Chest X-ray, AP view. Patient: 48 years old, sex F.
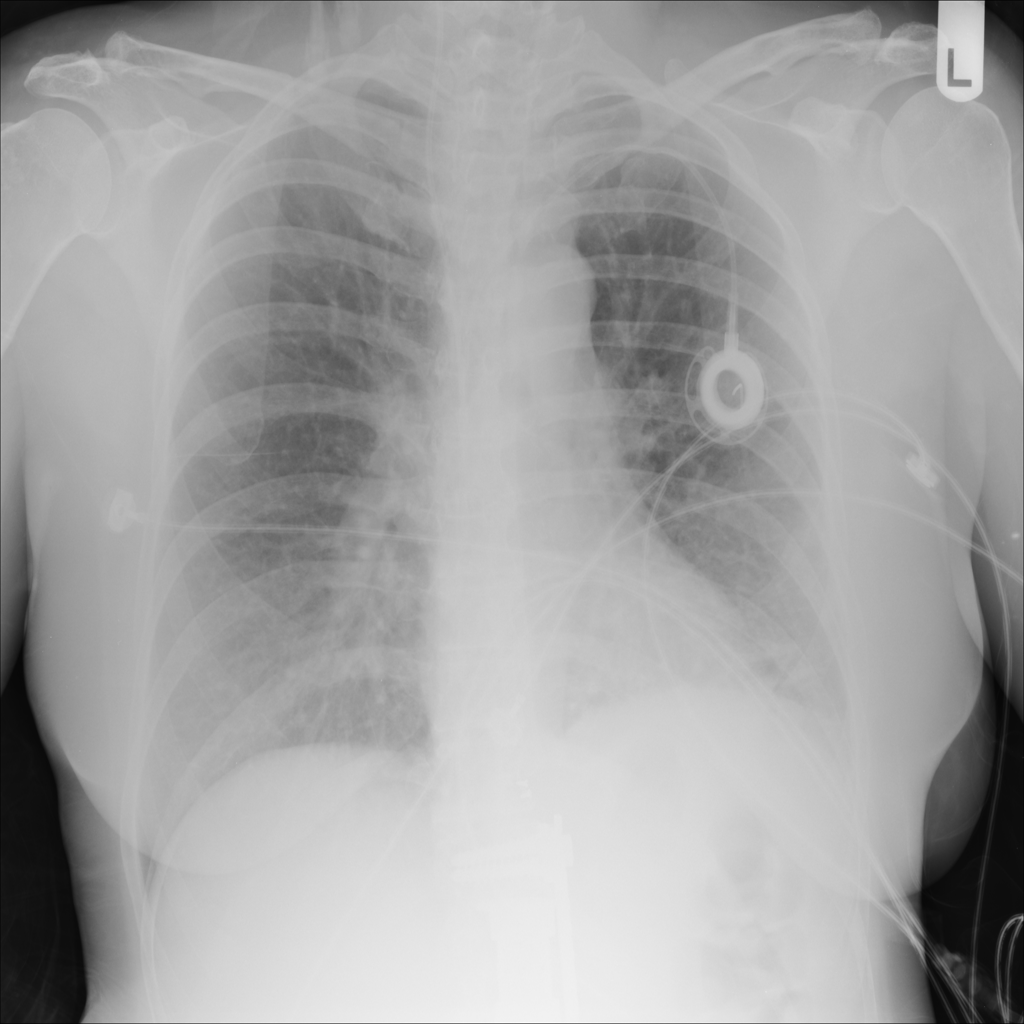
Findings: No Finding